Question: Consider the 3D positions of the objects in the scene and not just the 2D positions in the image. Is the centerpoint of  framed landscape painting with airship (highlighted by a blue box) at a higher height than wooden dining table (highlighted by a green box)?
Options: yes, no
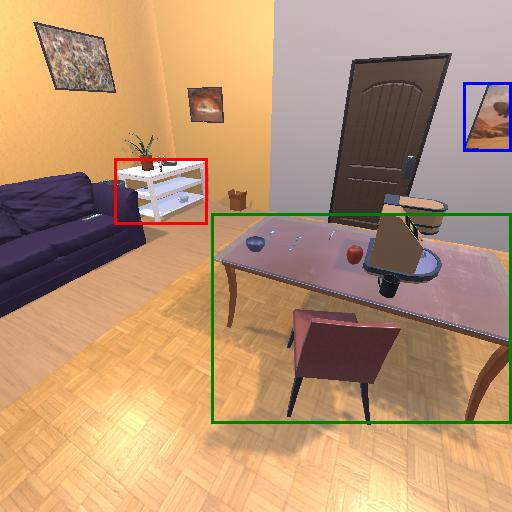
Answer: yes